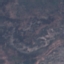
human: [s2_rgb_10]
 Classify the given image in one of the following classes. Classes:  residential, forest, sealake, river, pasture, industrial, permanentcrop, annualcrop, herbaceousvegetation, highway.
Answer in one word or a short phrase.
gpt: HerbaceousVegetation